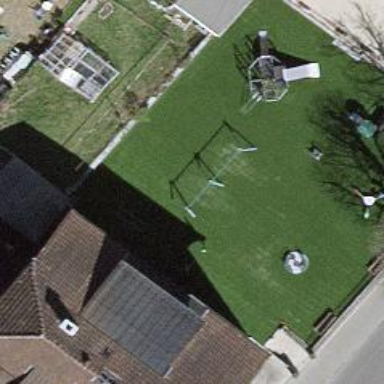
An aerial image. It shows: Playground area for leisure land.